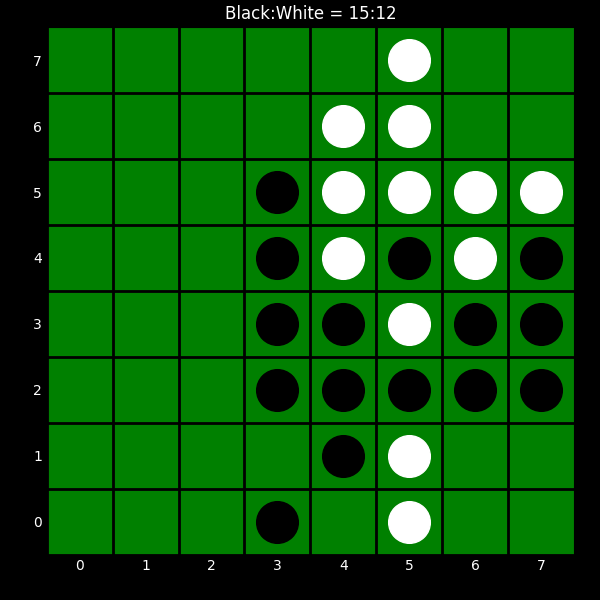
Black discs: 15
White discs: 12